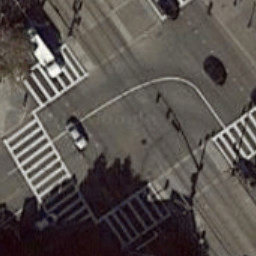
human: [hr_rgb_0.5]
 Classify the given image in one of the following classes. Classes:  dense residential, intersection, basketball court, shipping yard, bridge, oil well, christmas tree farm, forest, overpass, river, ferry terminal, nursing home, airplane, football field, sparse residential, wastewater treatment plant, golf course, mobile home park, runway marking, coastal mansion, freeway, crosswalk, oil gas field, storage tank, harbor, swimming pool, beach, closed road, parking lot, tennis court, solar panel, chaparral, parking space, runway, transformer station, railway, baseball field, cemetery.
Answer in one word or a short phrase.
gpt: crosswalk